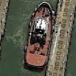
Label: Towing_vessel